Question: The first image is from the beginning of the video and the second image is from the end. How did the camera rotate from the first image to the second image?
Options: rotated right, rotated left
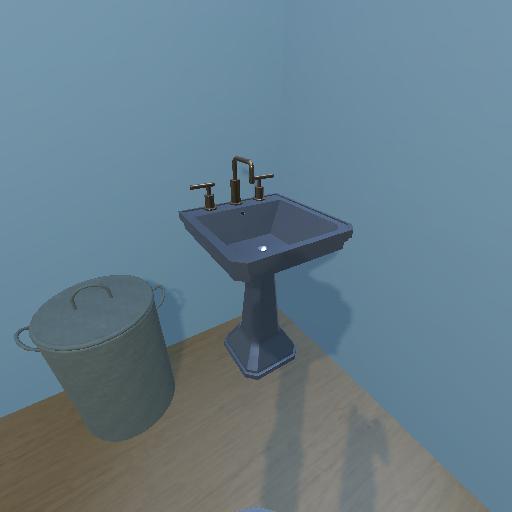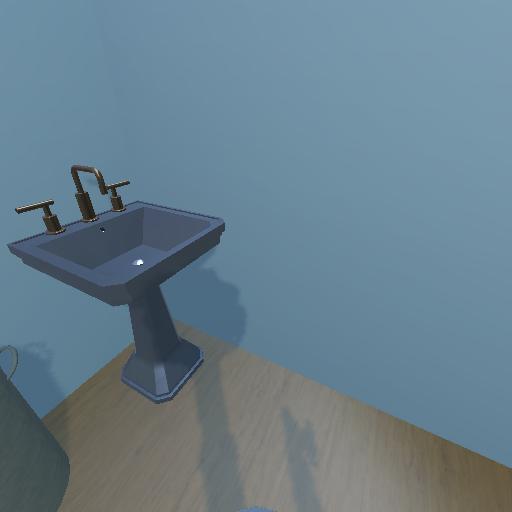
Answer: rotated right